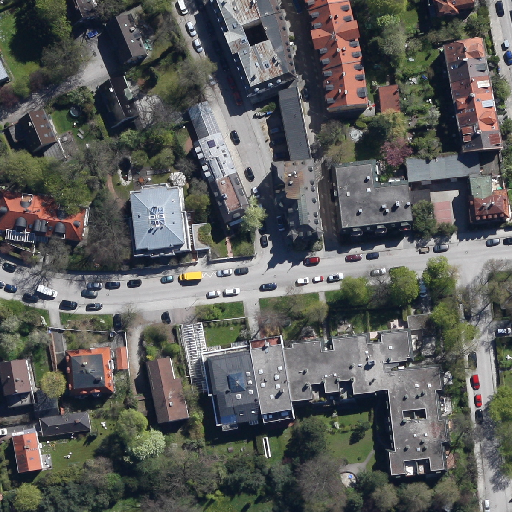
Referring expression: sidewalk